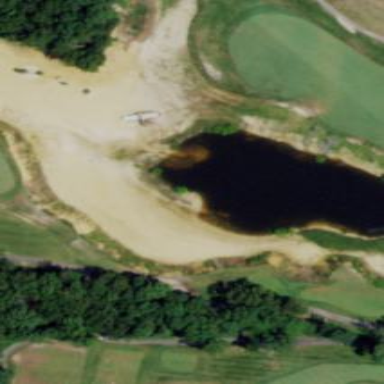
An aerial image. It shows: Scenic view of water hazard on golf course. The natural water feature adds beauty to the landscape.